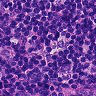
Metastatic tissue present: no